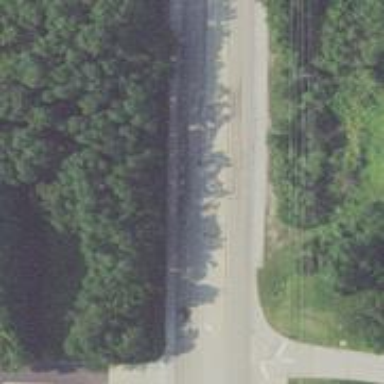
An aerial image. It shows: Road with left marking.